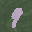
Label: 9